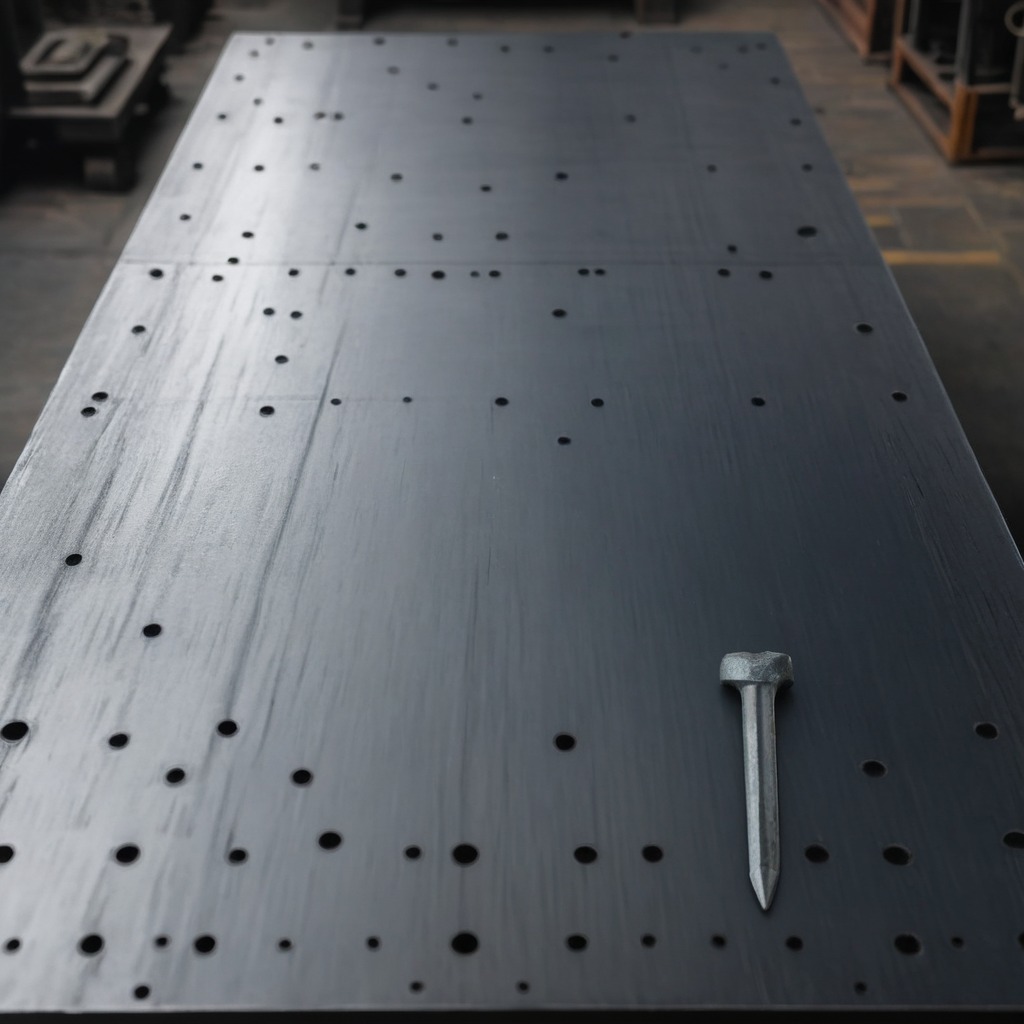
A nail is lying on the cold steel table in a mining workshop.